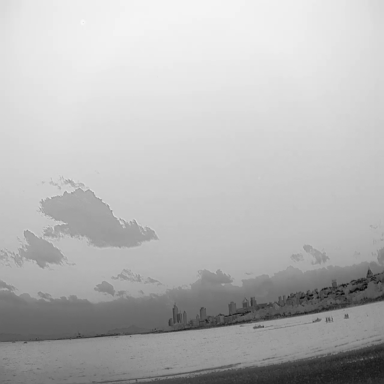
There are four objects shown in the infrared image, including three bulk_carriers, and a canoe.